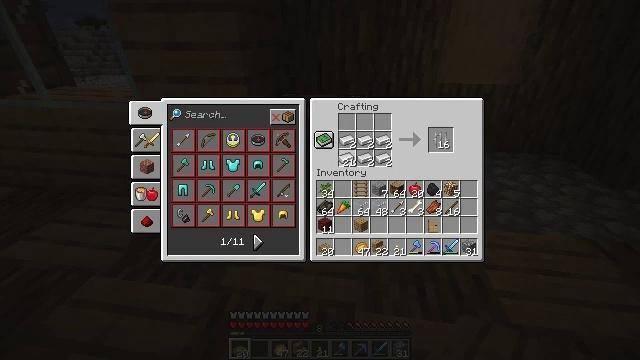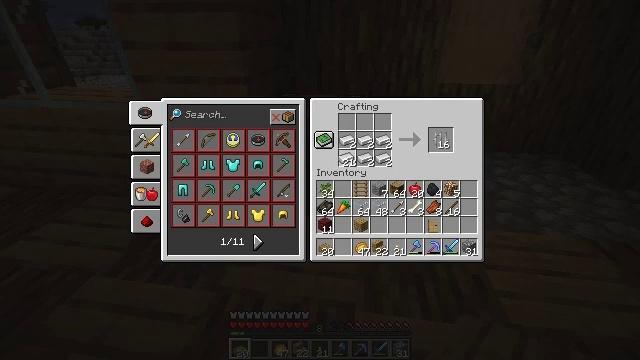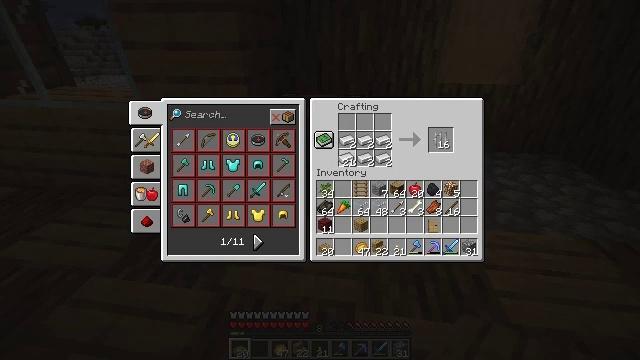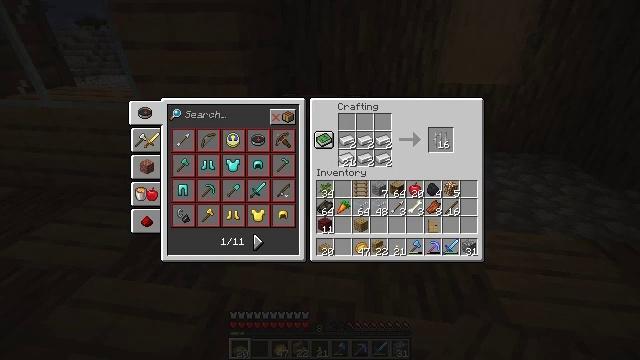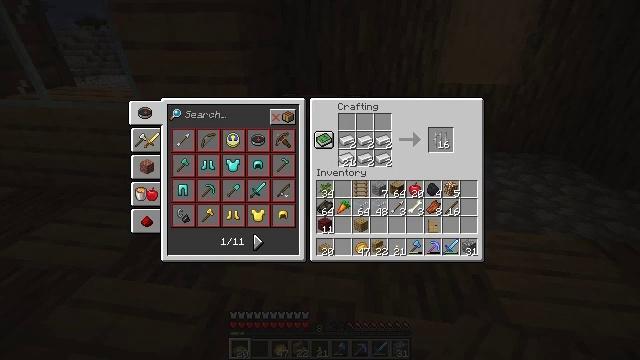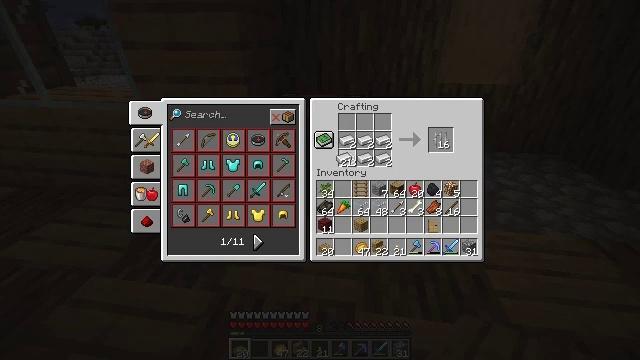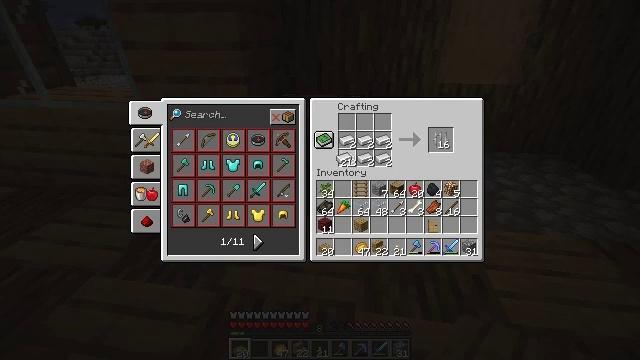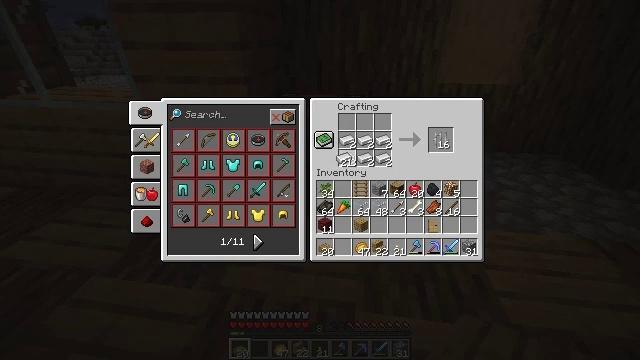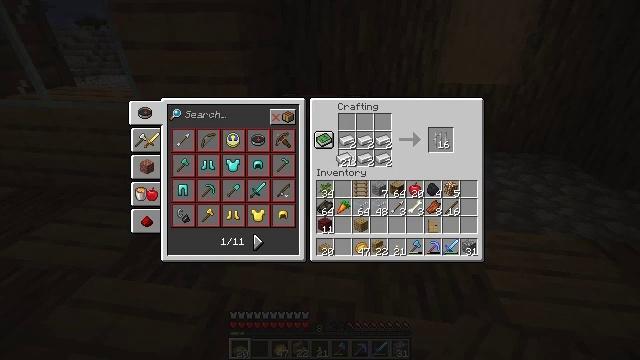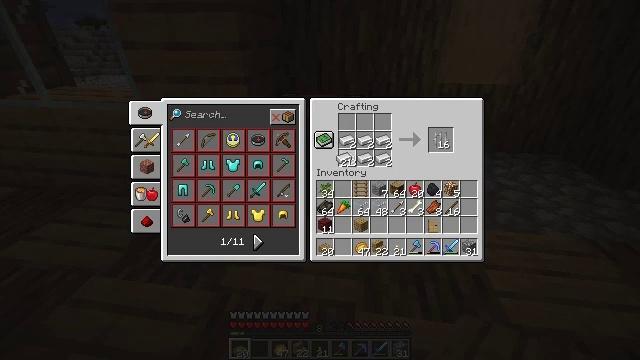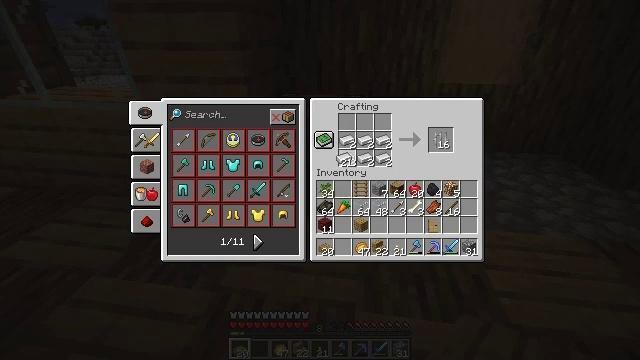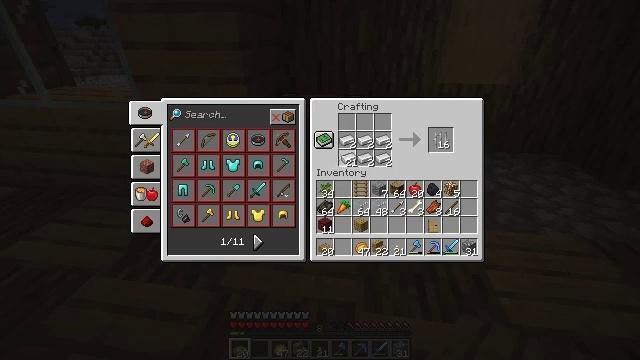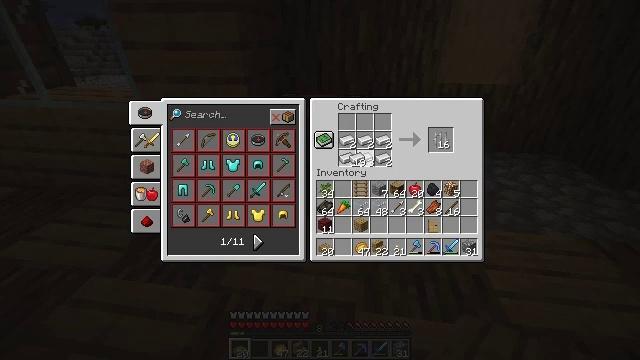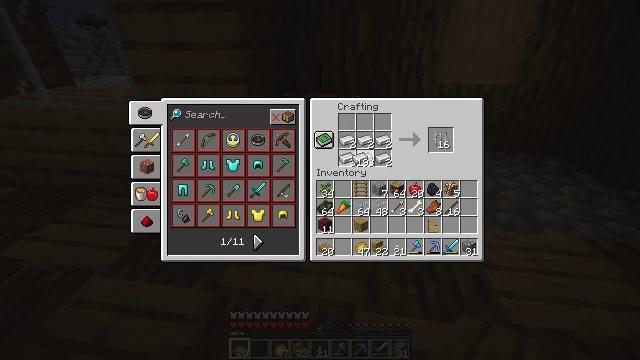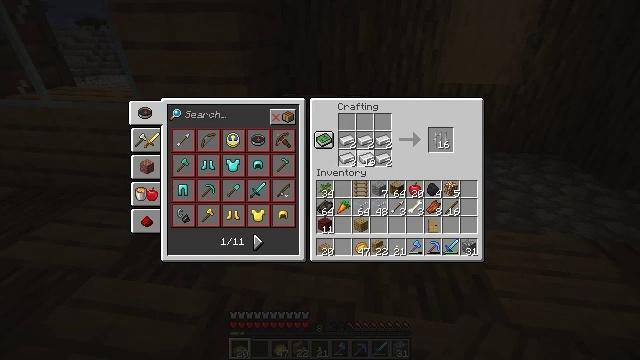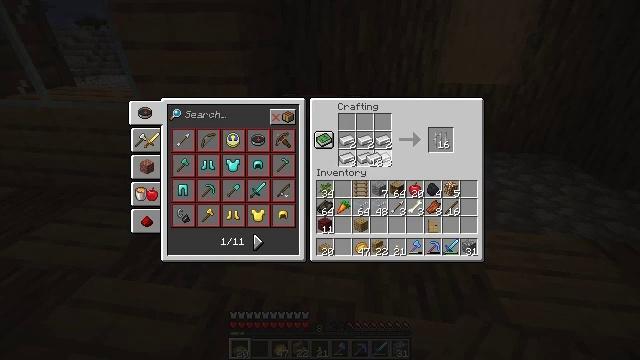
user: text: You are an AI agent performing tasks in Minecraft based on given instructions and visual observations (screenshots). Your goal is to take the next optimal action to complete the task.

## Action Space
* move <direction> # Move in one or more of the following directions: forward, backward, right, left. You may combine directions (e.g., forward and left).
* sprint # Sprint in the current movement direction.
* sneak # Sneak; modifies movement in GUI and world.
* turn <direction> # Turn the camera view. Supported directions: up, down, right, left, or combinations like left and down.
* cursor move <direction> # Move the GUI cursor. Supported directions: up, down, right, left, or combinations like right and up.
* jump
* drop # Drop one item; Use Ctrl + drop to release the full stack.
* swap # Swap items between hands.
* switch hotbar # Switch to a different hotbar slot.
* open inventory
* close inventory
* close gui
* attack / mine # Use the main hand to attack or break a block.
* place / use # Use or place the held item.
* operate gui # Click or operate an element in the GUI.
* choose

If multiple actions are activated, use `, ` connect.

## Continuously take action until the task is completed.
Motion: motion action
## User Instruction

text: Put iron ingots in the crafting grid to make iron bars.
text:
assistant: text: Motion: no_op
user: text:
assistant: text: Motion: no_op
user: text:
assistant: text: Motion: no_op
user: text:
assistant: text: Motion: sneak
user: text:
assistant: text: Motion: sneak
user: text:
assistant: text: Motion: sneak
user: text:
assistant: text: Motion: sneak
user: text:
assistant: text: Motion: sneak, choose
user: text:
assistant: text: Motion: sneak, choose
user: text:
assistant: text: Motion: sneak, choose
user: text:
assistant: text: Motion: sneak, choose
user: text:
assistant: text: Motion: sneak, cursor move right, choose
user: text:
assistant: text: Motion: sneak, choose
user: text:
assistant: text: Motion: sneak, choose
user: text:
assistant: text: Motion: sneak, cursor move right, choose
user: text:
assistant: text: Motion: sneak, choose
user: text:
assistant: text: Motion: sneak, choose
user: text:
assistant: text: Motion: sneak, choose
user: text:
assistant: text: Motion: sneak, choose
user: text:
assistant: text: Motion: sneak, choose
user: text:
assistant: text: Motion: sneak, choose
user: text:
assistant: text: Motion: sneak, choose
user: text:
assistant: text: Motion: sneak, choose
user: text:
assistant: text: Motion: sneak, choose
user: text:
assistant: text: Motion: sneak, choose
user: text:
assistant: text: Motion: sneak, choose
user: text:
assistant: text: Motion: sneak, choose
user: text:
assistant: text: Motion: sneak, choose
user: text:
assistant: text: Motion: sneak, choose
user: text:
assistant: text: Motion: sneak, choose